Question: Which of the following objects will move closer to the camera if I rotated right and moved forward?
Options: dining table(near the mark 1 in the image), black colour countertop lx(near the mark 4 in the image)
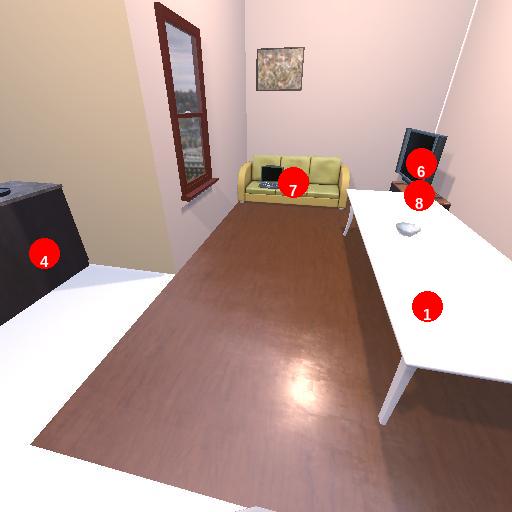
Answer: dining table(near the mark 1 in the image)